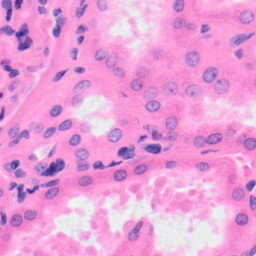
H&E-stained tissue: Kidney